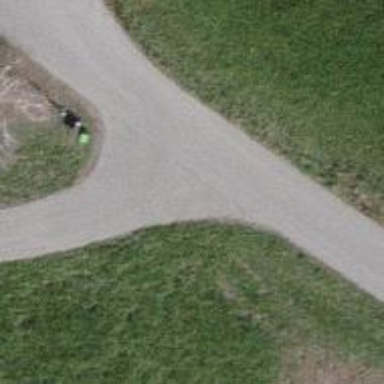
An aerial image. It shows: Unclassified road with asphalt surface that serves as bicycle path.